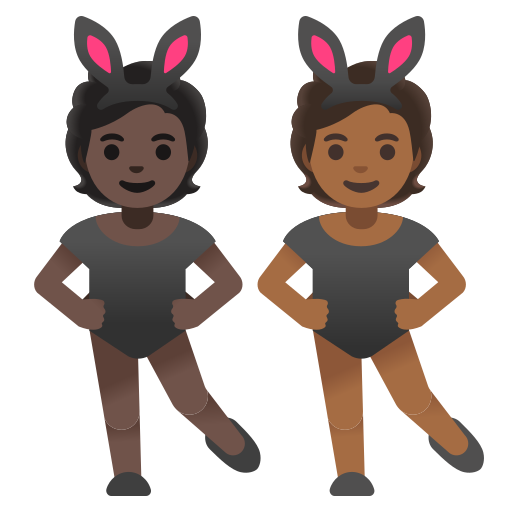
Emoji: 🧑🏿‍🐰‍🧑🏾